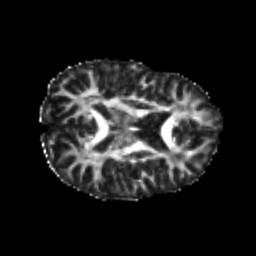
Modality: FA
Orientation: axial
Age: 26
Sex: male
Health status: healthy
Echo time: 0.074 s